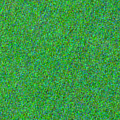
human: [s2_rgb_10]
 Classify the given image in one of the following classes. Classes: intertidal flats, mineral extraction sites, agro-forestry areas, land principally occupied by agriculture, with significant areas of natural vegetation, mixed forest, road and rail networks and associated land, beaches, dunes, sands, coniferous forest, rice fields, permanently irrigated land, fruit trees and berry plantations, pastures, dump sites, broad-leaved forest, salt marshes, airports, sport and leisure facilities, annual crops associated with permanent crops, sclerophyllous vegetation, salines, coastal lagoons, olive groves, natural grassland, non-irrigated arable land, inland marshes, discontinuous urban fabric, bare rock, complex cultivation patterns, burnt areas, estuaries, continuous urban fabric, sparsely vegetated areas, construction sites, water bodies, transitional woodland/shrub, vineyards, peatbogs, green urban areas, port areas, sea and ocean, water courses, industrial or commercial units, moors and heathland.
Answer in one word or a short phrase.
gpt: sea and ocean